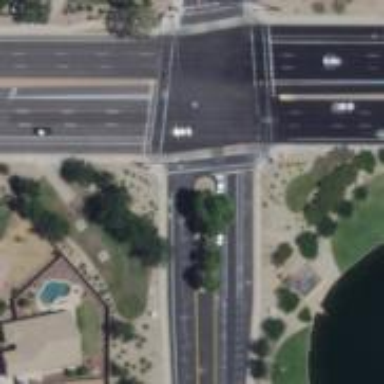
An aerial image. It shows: Crossing road.